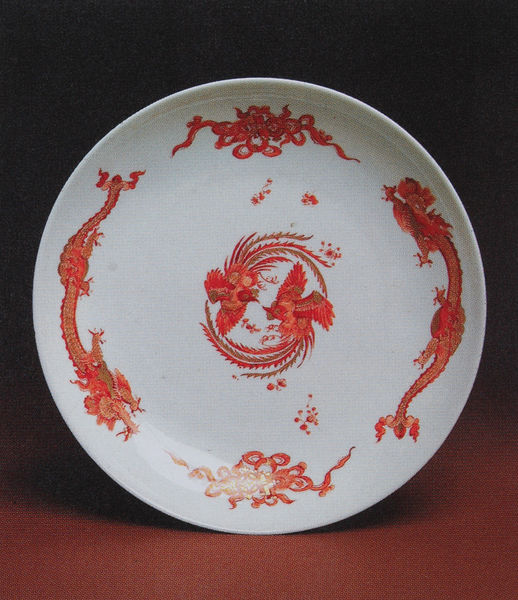
Titel: Terrine aus dem Service mit dem "Roten Drachen"
Standort: Dresden
Institution: Zwinger
Schlagwörter: dunkel, feder, feuer, flügel, schatten, vogel, weiß, bewegung, blume, blumen, braun, hintergrund, licht, orange, blüten, hund, rot, tier, tiere, malerei, muster, ornament, schleife, tanz, alt, bart, band, federn, gefieder, lang, schale, schüssel, stehen, teller, vögel, gold, schleifen, fliegen, kreis, rund, schuppen, keramik, schwanz, farbig, japan, schnabel, graphik, markt, rand, essen, jugendstil, symmetrie, glanz, dekor, ornamente, verzierung, platte, exotisch, abbild, bemalt, foto, fotografie, photographie, motiv, porzellan, flammen, heiss, asien, geschirr, druck, kreise, asiatisch, schlange, photo, chinesisch, flecken, china, hintergund, besteck, verschlungen, mythos, wesen, fabelwesen, schatte, schwartz, schlangen, schwänze, bänder, meissen, porzelan, porzellanmalerei, bemalung, muser, ungeheuer, glasiert, glasur, gebrannt, vertiefung, drachen, jin, drache, porzellanteller, geschir, hähne, bestie, phönix, reis, schanz, feuerdrache, feuerrrot, jang, jin jang, jing jang, schwanzfedern, florale motive, vögek, scahtten, geschmack, weißrot, europäisch, r, roter boden, paradiesvoegel, japoan, #schnabel, beamlt